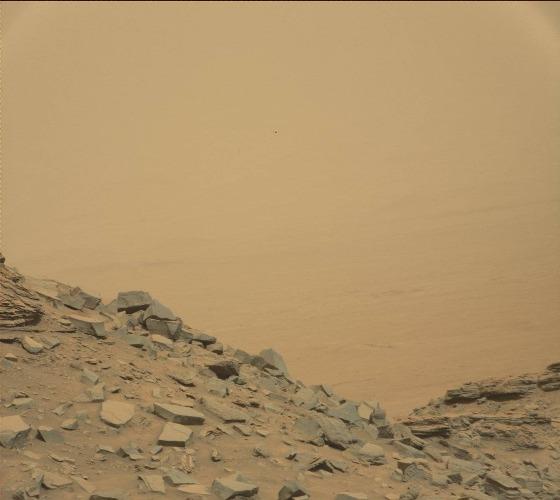
Terrain classes present: Bedrock, Gravel / Sand / Soil, Rock, Shadow, Sky / Distant Mountains